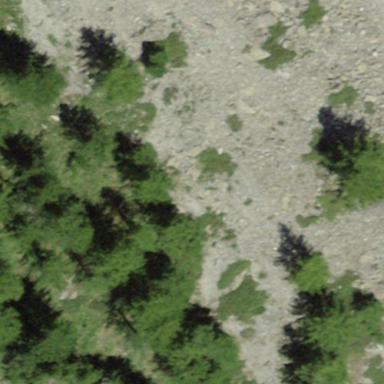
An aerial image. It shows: Patch of scrub vegetation.